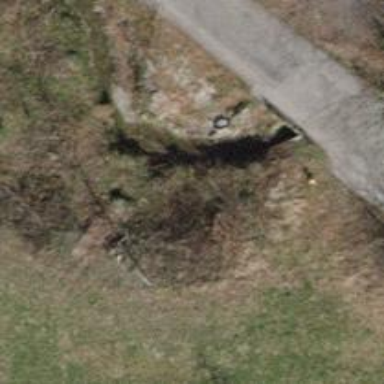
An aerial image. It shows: Culvert tunnel.